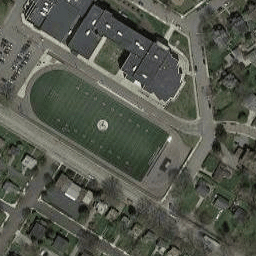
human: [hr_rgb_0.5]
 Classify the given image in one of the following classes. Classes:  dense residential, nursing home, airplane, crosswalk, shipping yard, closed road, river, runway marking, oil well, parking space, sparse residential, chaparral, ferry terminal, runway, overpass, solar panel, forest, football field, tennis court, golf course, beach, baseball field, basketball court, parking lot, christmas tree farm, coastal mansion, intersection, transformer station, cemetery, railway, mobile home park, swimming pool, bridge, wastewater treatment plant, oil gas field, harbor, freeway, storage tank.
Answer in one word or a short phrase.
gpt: football field